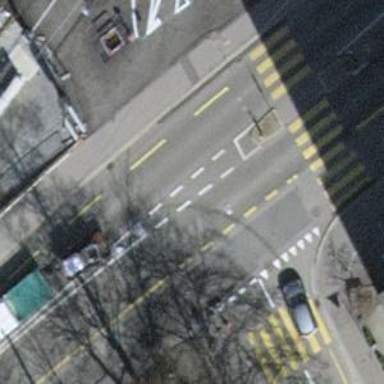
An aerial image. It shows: Road with traffic signals.